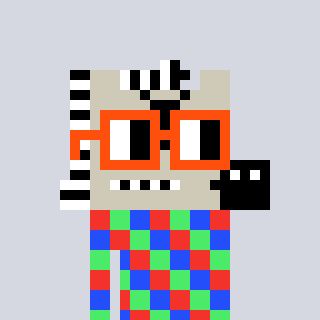
a pixel art character with square orange glasses, a zebra-shaped head and a foggrey-colored body on a cool background